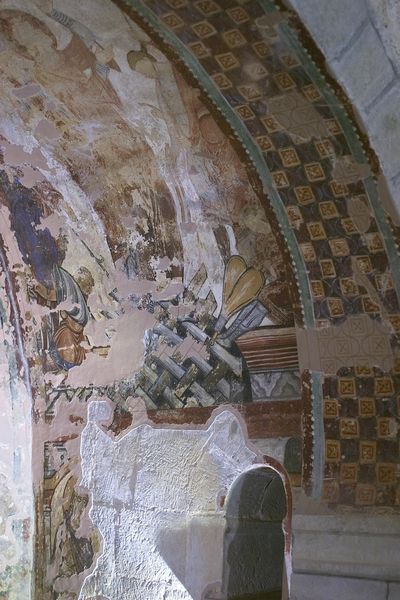
Titel: San Juan de la Pena, Aragón
Standort: Huesca, S. Juan de la Pena (EU - E - Aragonien)
Schlagwörter: blau, mann, weiß, braun, tür, zeichnung, rot, malerei, muster, ornament, stein, kirche, relief, bogen, farbe, detail, wandmalerei, durchgang, tor, haha, karos, gewölbe, fliesen, kacheln, löcher, fries, römer, kaputt, putz, zerstört, fresko, gips, krypta, beschädigt, 25, detia